Question: What is the first orange button label?
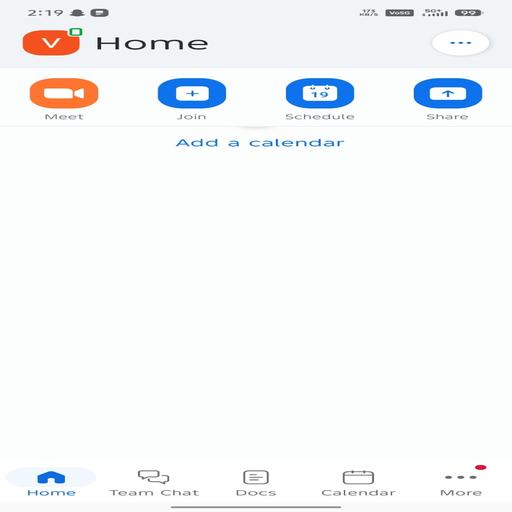
Answer: Meet